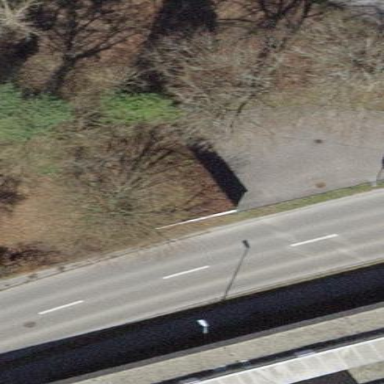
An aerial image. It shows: Garage building.